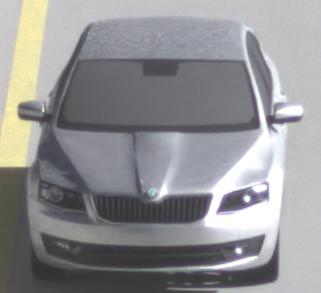
Make: Skoda
Model: Octavia 1.2 TSI
Detailed model: Octavia (III) Limousine
Model produced from: 2013/02
Model produced until: 2015/04
Doors: 5
Color: white
Road condition: dry road
Daytime: morning or afternoon
Contrast: high contrast